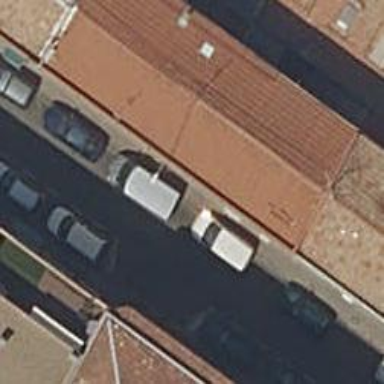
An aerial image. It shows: Image showing building with apartments.